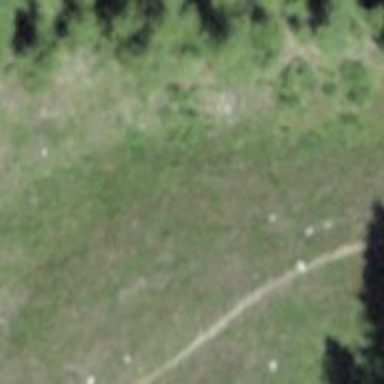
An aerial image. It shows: Intermediate downhill skiing path for skiing enthusiasts.